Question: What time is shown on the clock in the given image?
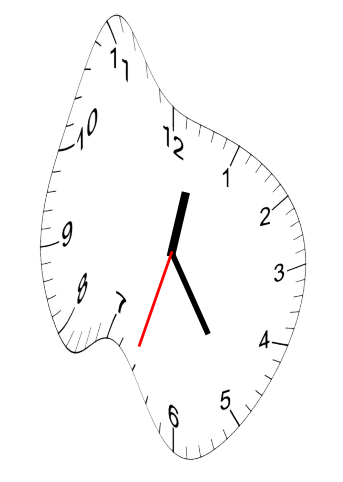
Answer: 12:24:33